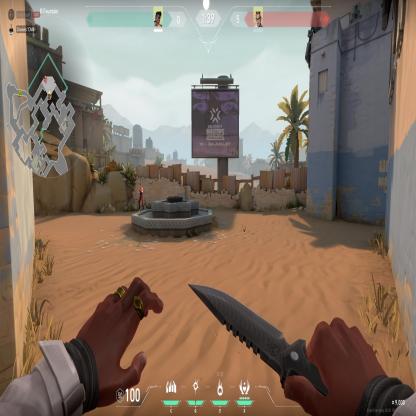
Label: enemy